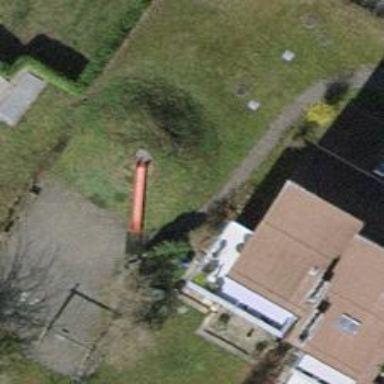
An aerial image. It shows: Playground featuring slide.